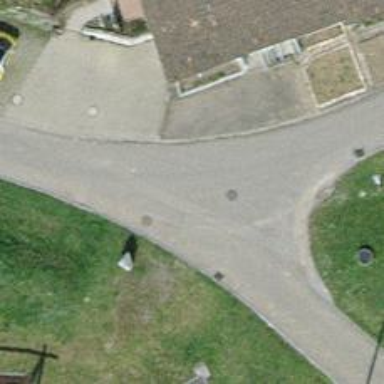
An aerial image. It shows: Residential road with asphalt surface. The road has high-quality track surface.